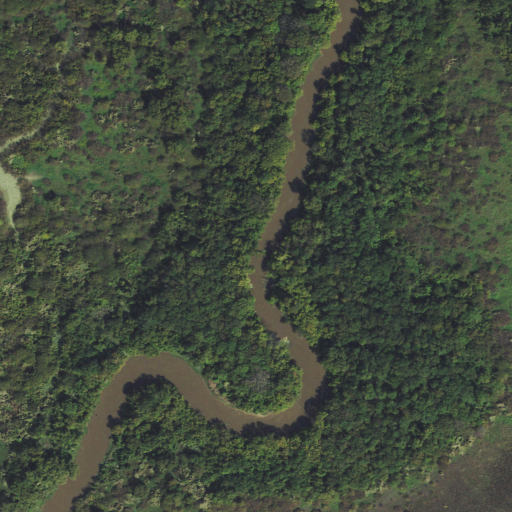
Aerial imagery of cape in Texas named Wood Point containing woody wetlands, herbaceous wetlands, and open water